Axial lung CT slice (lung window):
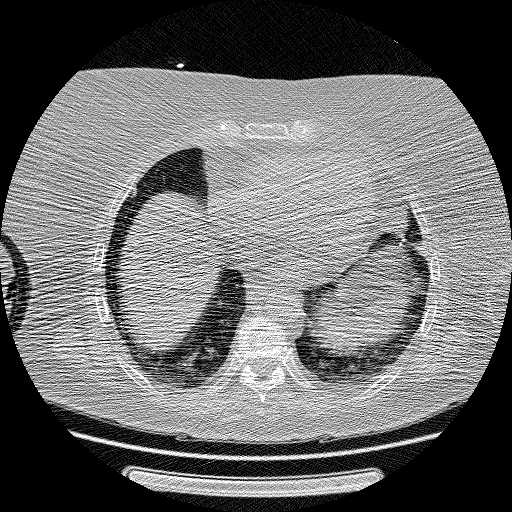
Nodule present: yes
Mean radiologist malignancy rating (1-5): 3